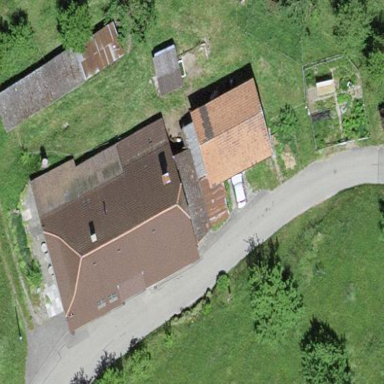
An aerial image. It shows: Farmyard area.